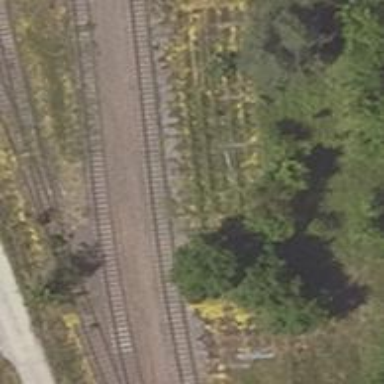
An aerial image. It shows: Unused railway yard.